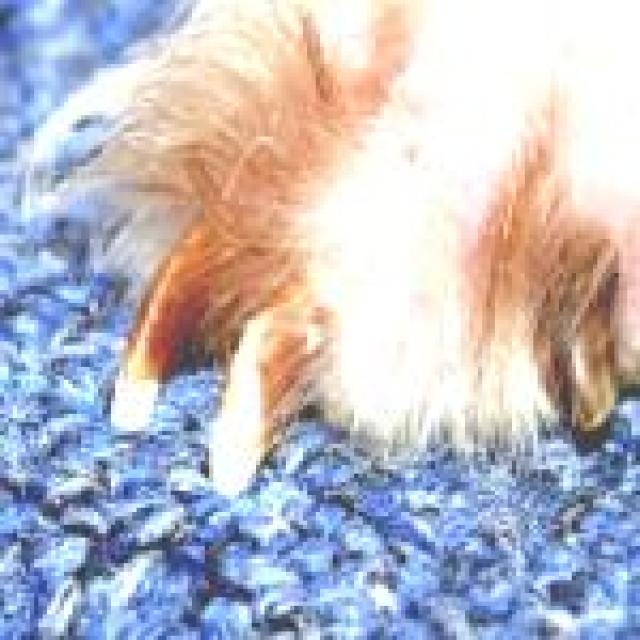
Canine fungal skin infection — characterized by alopecia, scaling, crusting, and circular lesions. Common agents include Malassezia and Candida species.